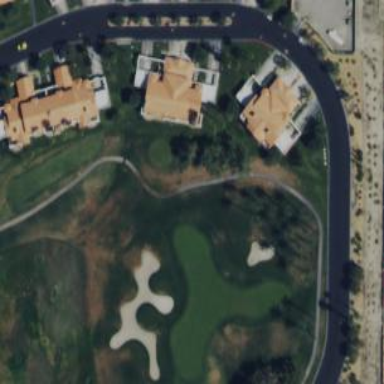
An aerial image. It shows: Lush grassy golf green.